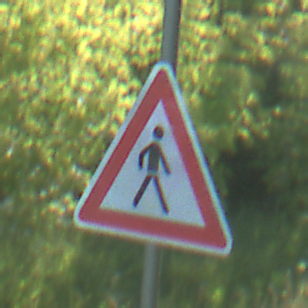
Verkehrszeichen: FussgaengerLinks
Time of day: MorningAfternoon
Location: Outdoor (Nature)
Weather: Clear
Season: NotSpecified
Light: Natural